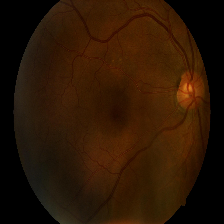
Diabetic retinopathy grade: Moderate